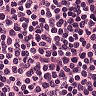
Metastatic tissue present: no